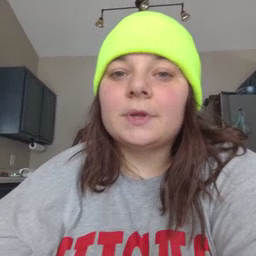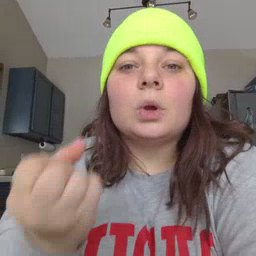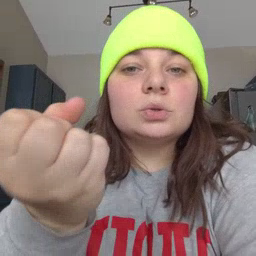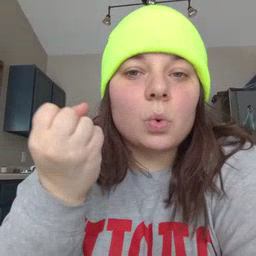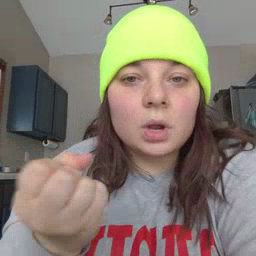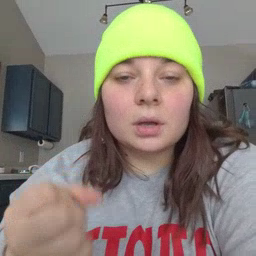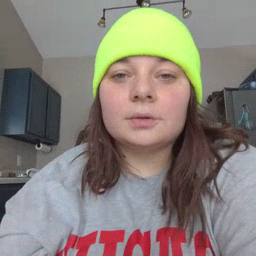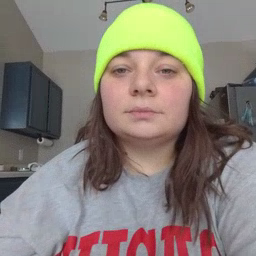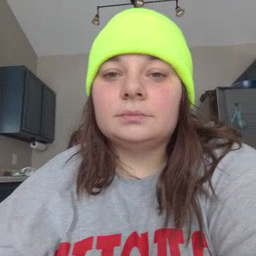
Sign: drawer